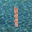
Label: 1